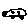
Label: car